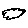
Label: cloud